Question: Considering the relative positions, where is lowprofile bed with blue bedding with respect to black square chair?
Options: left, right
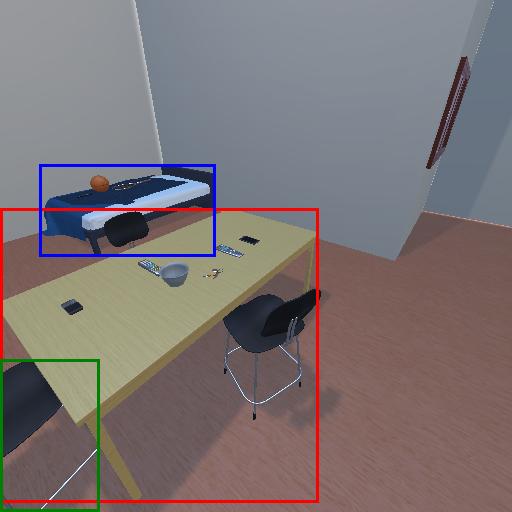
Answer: left